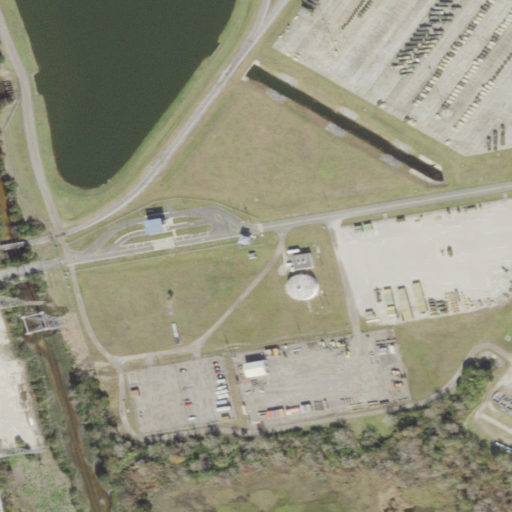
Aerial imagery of island in Florida named Blount Island containing medium intensity development, low intensity development, high intensity development, woody wetlands, open water, evergreen forest, open development, barren land, and herbaceous wetlands